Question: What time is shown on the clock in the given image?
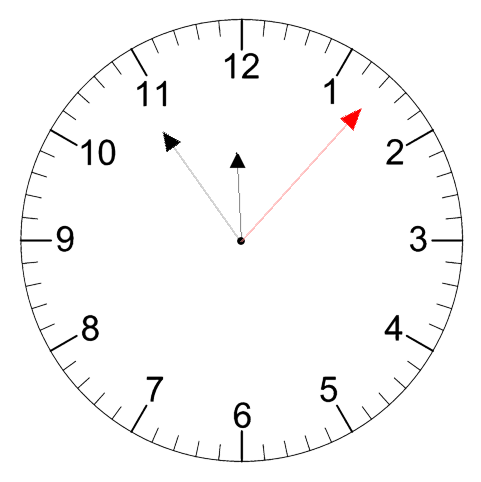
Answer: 11:54:07